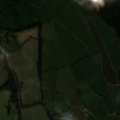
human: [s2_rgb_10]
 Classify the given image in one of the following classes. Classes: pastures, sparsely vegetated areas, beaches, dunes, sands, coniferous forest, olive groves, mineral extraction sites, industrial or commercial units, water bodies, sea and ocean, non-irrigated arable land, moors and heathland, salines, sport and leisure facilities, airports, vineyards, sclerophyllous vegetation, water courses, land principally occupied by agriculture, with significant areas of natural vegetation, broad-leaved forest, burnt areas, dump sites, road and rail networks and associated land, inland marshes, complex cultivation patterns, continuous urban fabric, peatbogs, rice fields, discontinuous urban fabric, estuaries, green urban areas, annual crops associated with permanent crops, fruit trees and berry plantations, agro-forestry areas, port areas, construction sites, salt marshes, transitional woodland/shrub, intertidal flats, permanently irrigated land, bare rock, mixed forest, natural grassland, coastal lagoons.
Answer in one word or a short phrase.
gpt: non-irrigated arable land, pastures, coniferous forest